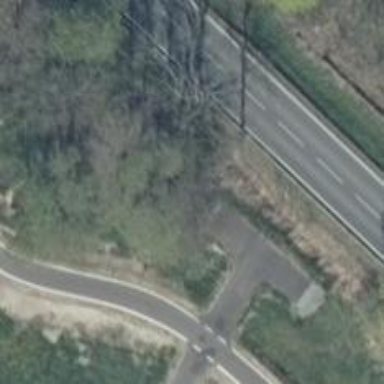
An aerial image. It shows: Asphalt path.